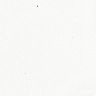
Metastatic tissue present: no